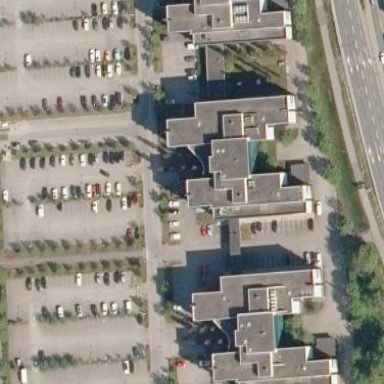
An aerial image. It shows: Flat-roofed commercial building.